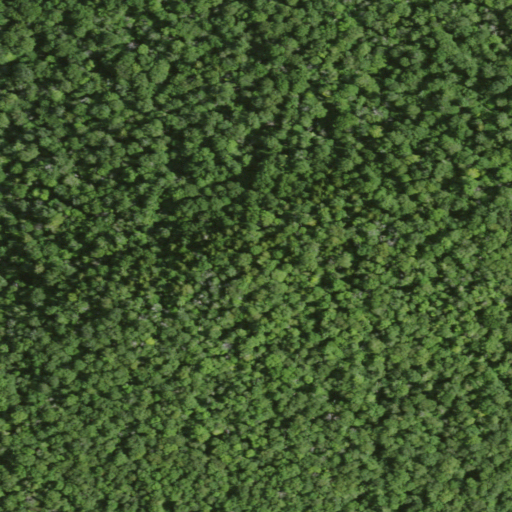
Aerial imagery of mountain in New York named Buck Mountain containing deciduous forest and mixed forest